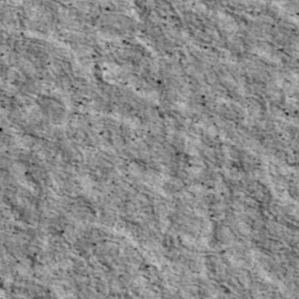
Label: non_frost